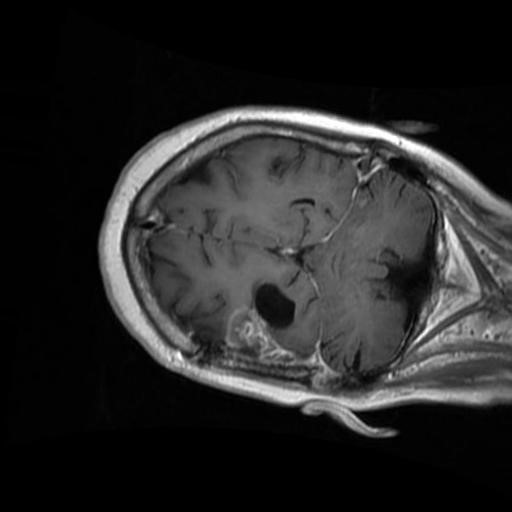
Label: brain_glioma